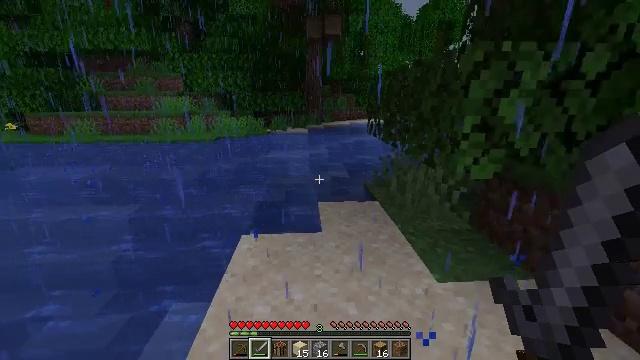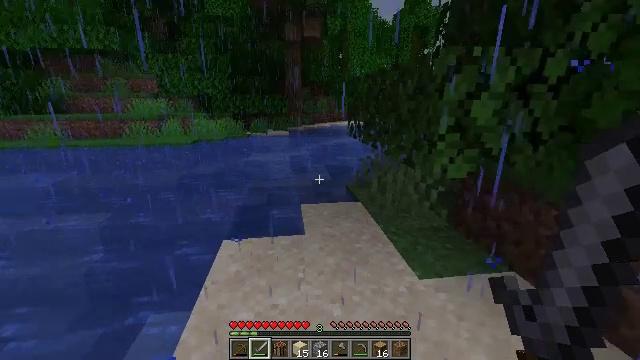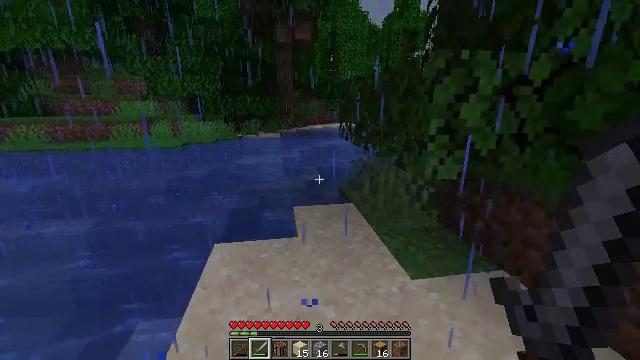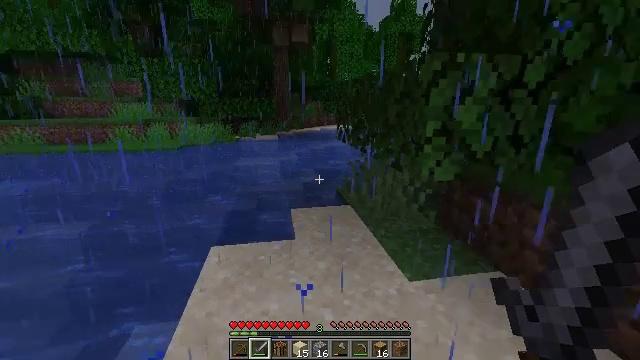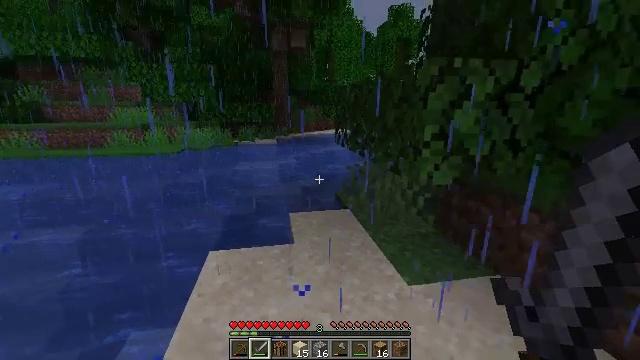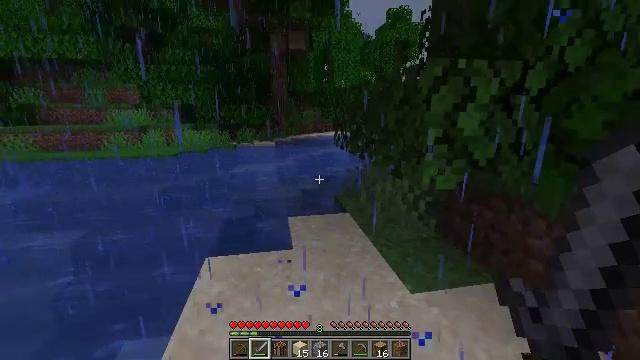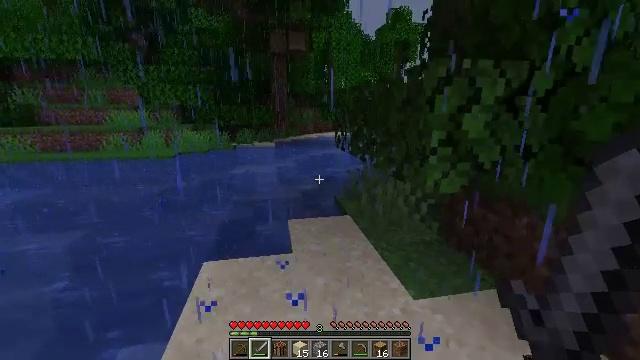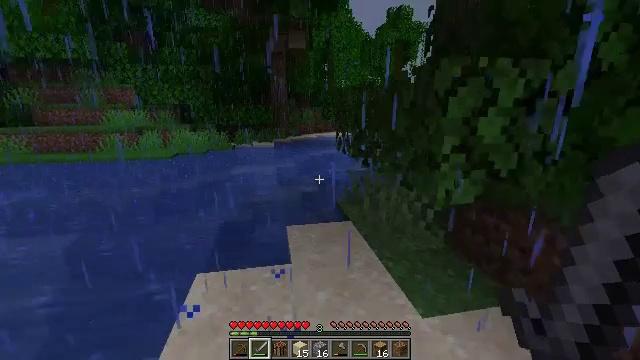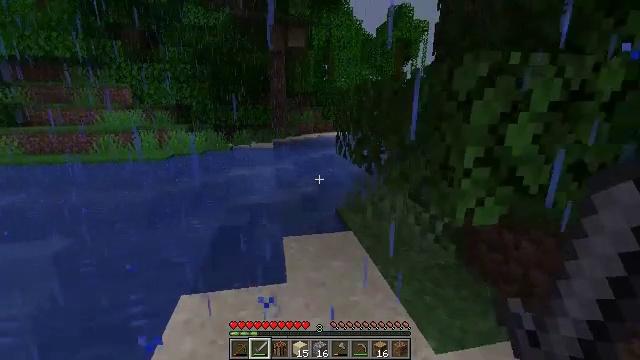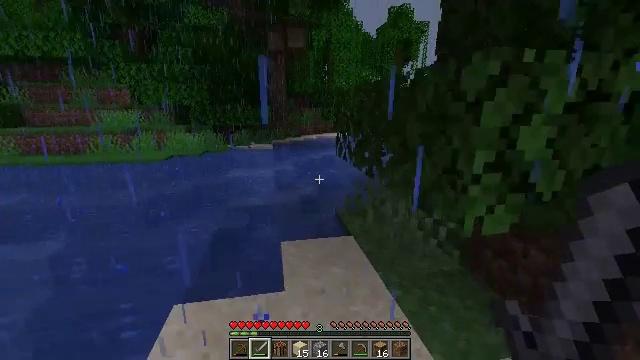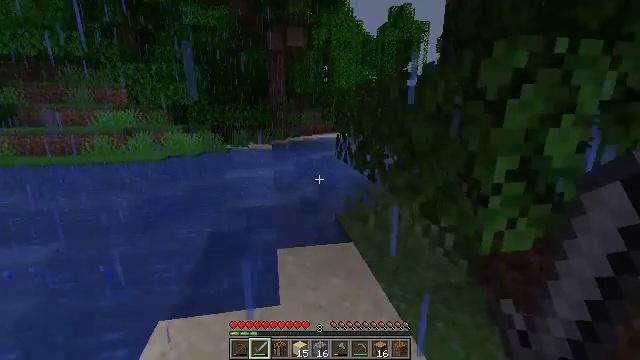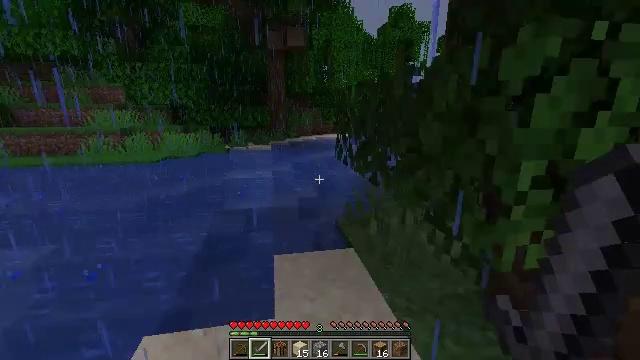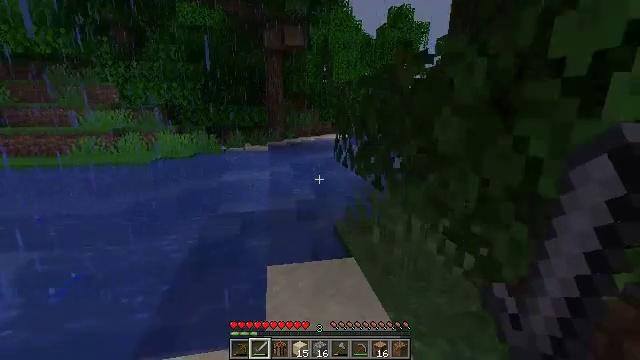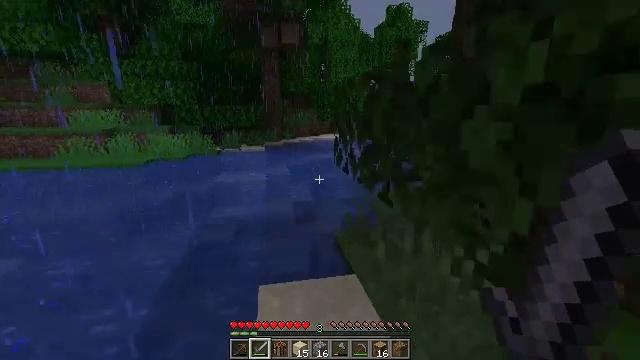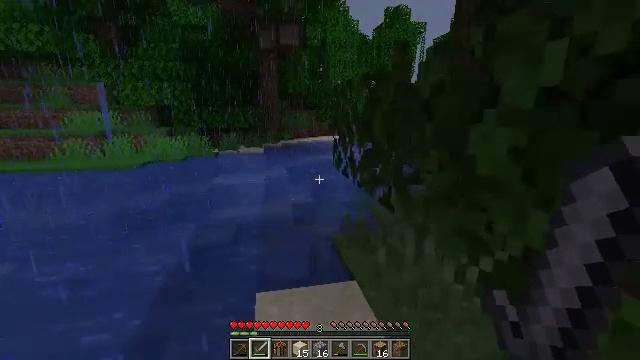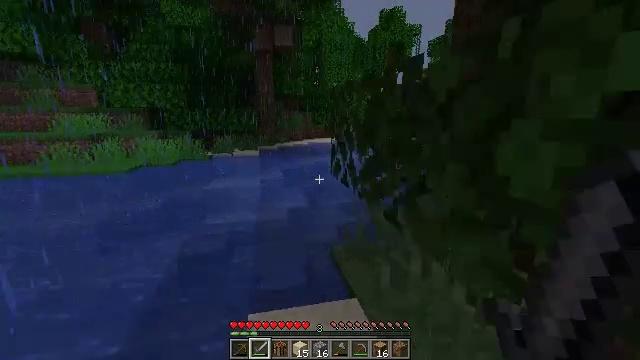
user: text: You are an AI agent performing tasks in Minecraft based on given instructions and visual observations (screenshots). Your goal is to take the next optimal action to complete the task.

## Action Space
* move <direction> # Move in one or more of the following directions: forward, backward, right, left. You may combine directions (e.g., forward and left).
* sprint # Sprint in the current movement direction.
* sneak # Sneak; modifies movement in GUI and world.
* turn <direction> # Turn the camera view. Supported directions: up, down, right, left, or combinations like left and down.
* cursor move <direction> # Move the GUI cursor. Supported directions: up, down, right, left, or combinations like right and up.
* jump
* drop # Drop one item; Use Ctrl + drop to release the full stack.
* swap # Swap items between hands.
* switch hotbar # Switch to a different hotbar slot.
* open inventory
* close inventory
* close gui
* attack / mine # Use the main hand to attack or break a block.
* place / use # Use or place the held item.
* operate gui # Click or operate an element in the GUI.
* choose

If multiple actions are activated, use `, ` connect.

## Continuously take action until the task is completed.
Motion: motion action
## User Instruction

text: Collect vines by mining them.
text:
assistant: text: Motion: turn right
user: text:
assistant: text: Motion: turn right
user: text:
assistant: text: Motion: no_op
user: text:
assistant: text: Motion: no_op
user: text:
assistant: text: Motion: move forward
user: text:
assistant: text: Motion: move forward
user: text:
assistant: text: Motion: move forward
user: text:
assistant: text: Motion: move forward
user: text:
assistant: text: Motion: move forward
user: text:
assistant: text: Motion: move forward
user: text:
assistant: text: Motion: move forward
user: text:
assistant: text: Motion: move forward
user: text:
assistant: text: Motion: move forward
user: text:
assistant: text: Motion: move forward
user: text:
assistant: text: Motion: move forward
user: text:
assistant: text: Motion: move forward, turn right and up
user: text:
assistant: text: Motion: move forward
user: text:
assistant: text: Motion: move forward
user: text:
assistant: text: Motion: move forward
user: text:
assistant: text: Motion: move forward
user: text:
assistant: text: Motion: move forward, turn right
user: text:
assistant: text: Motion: move forward, turn right and up
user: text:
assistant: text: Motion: move forward, turn right
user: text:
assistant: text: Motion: move forward, turn right
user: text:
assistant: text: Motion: move forward, turn right
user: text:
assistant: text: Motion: move forward
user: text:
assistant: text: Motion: move forward
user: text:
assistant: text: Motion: move forward
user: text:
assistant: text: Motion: move forward
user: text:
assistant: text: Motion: move forward